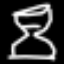
Label: hourglass